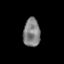
Tissue: skin
Cell type: Epithelial cells
Senescence score: 0.2595
Nuclear area (px): 471
Mean DAPI intensity: 129.038